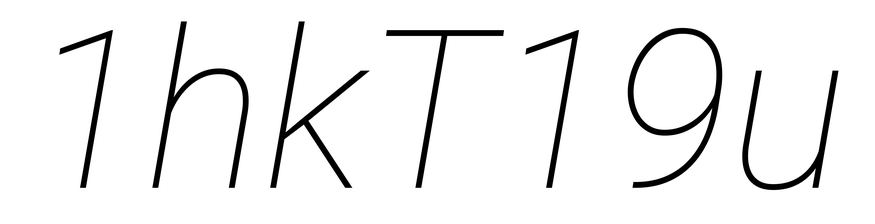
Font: Roboto-Italic_Thin_Italic